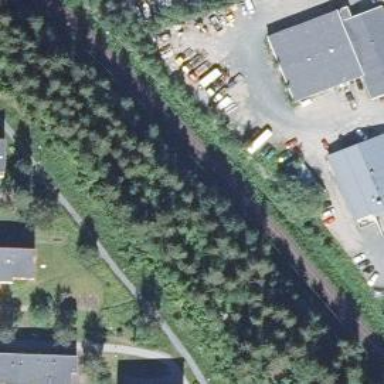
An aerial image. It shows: Railway with continuous electrified contact line.